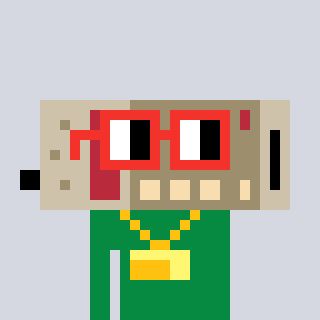
a pixel art character with square red glasses, a cordless phone-shaped head and a green-colored body on a cool background